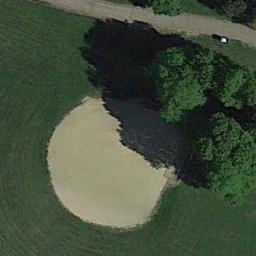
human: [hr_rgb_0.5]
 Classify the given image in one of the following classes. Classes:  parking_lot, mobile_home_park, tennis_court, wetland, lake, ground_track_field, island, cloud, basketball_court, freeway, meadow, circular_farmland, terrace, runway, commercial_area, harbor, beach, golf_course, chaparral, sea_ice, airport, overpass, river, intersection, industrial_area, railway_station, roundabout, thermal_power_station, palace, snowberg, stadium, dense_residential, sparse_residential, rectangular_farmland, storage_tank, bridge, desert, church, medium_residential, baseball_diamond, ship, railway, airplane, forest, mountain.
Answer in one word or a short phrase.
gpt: baseball_diamond